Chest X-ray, AP view. Patient: 65 years old, sex M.
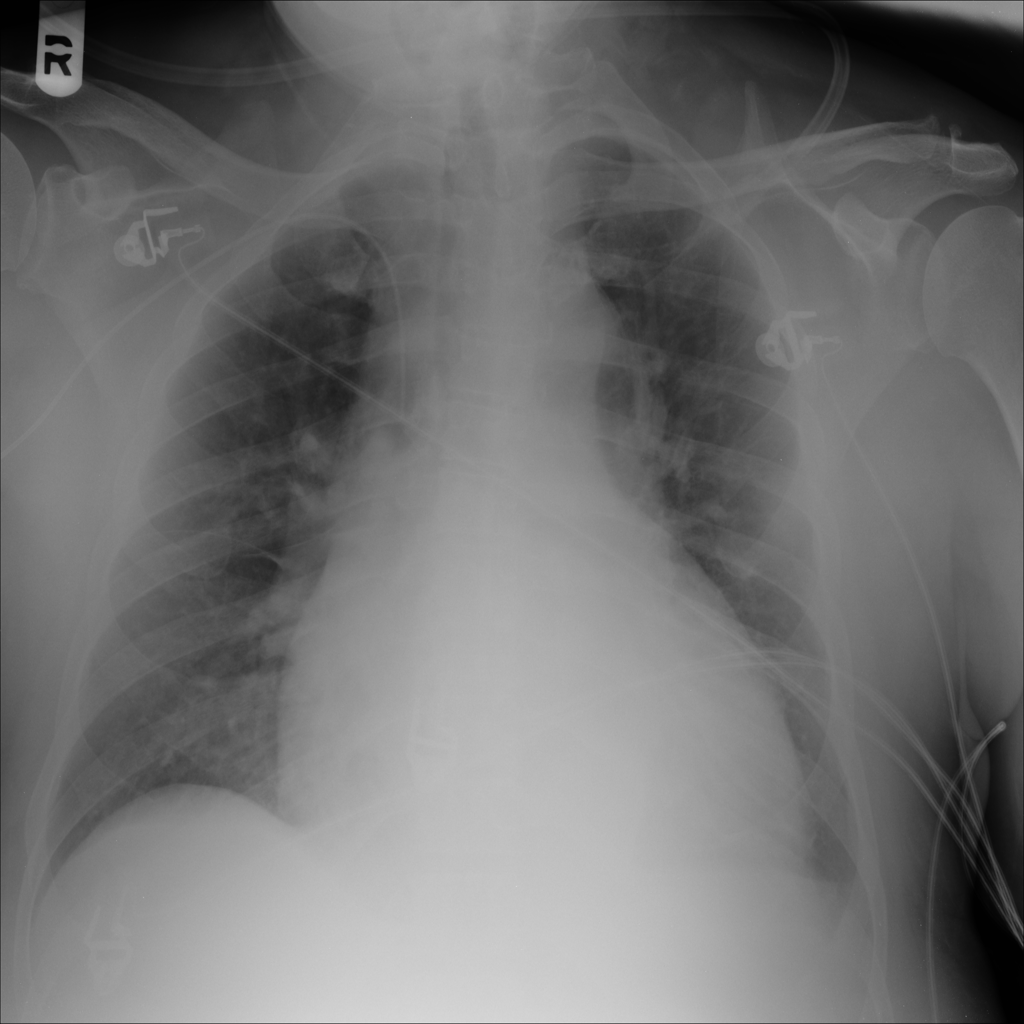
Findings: Cardiomegaly, Effusion, Infiltration